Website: slack
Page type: billing-address
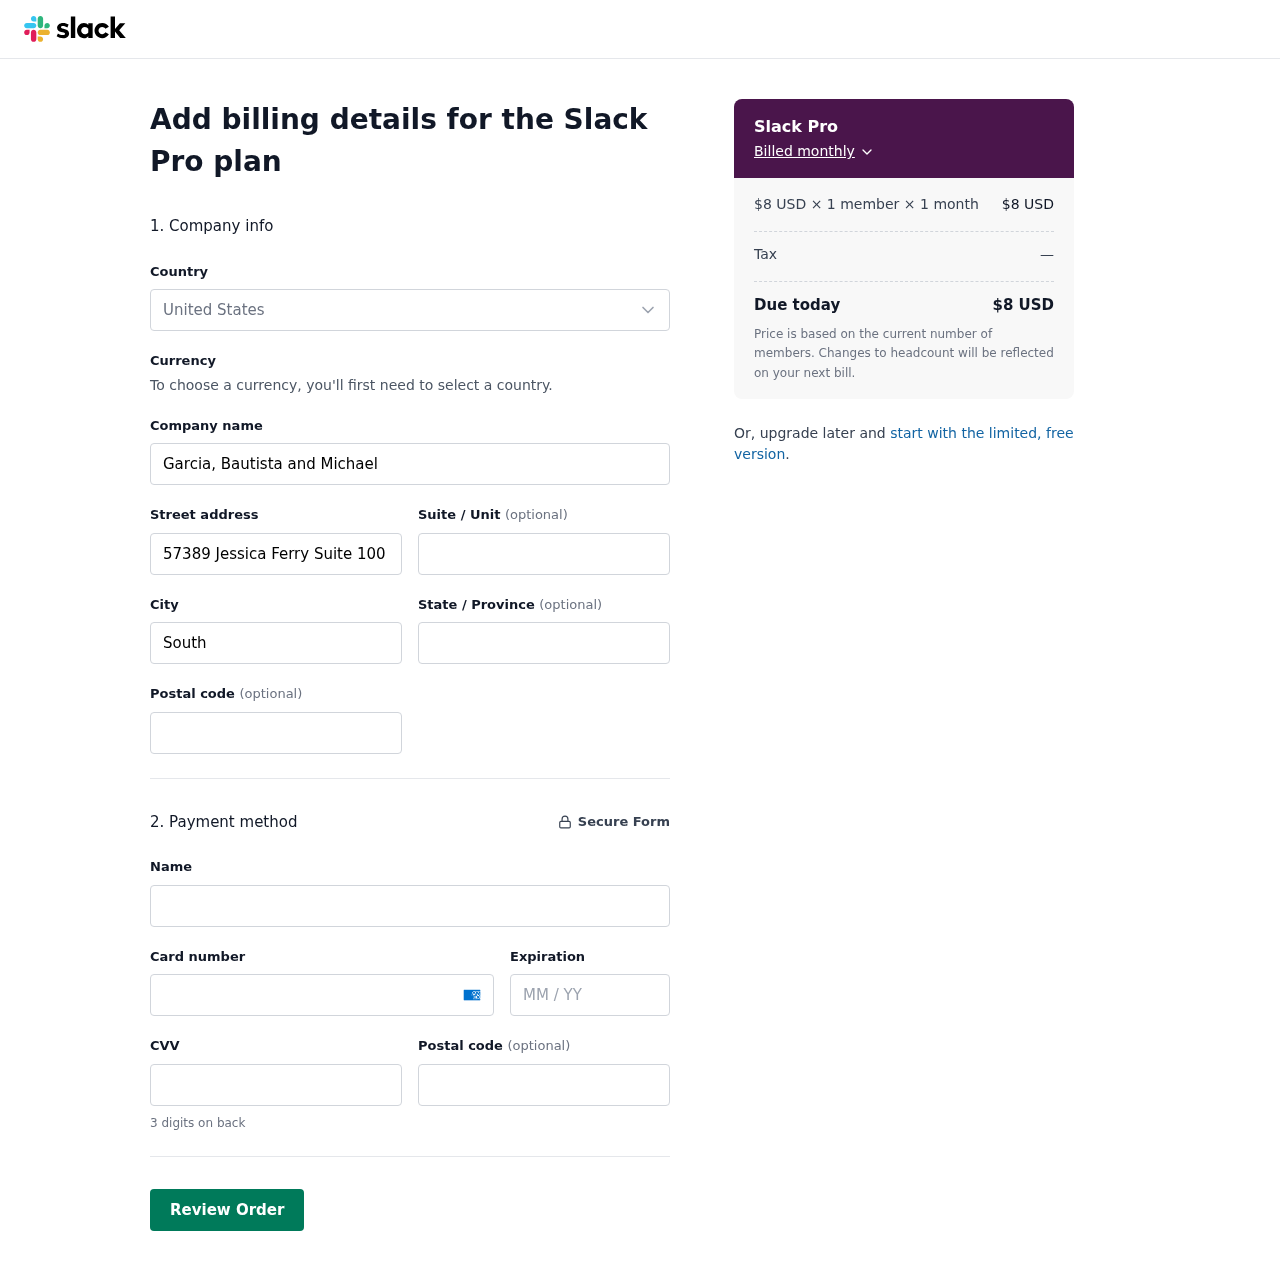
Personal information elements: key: PII_CARD_CVV
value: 1975
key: PII_CARD_EXPIRY
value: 11/27
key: PII_CARD_NUMBER
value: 3733 6518 0655 843
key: PII_CITY
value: South Kyle
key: PII_COMPANY
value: Garcia, Bautista and Michael
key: PII_COUNTRY
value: United States
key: PII_FULLNAME
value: Zachary Foster
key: PII_POSTCODE
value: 83436
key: PII_STATE
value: PR
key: PII_STREET
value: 57389 Jessica Ferry Suite 100
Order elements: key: ORDER_PLAN_PRICE
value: $8 USD
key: ORDER_NUM_MEMBERS
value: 1 member
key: ORDER_NUM_MONTHS
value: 1 month
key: ORDER_SUBTOTAL
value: $8 USD
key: ORDER_TAX
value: —
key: ORDER_TOTAL
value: $8 USD